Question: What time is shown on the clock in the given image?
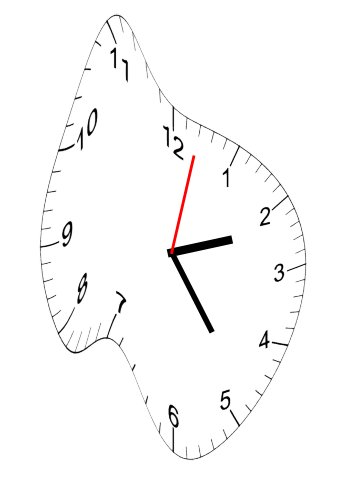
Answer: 02:24:02